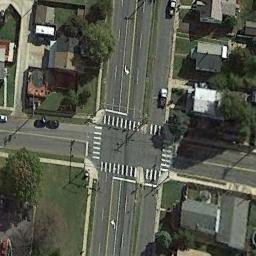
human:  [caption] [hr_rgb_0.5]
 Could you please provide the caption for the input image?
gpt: There are some cars at the intersection on the right .

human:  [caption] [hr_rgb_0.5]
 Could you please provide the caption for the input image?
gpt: There are many buildings of different shapes and sizes beside the intersection .

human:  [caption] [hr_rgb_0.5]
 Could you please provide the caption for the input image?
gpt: There are several moving vehicles on the road at the intersection, With many buildings and some trees around the intersection .

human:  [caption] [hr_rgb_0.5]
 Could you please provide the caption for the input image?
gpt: An intersection with sparse traffic is between some neatly arranged houses .

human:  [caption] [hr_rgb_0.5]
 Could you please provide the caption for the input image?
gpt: There are some buildings and green lawns beside the intersection .